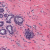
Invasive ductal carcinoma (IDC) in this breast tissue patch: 0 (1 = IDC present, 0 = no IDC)